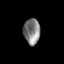
Tissue: skin
Cell type: Epithelial cells
Senescence score: 0.2645
Nuclear area (px): 419
Mean DAPI intensity: 126.706